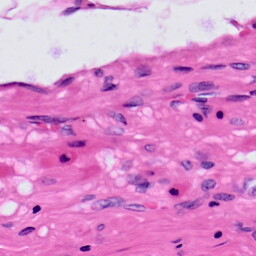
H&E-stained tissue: Prostate